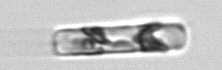
Label: Guinardia_delicatula